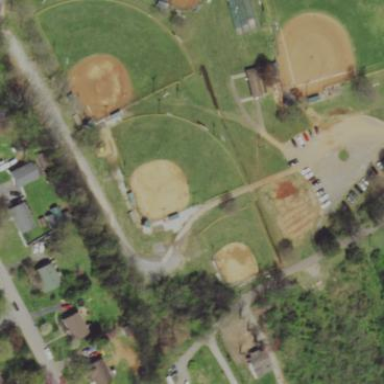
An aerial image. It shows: Baseball pitch for leisure land activities.